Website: macys
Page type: payment
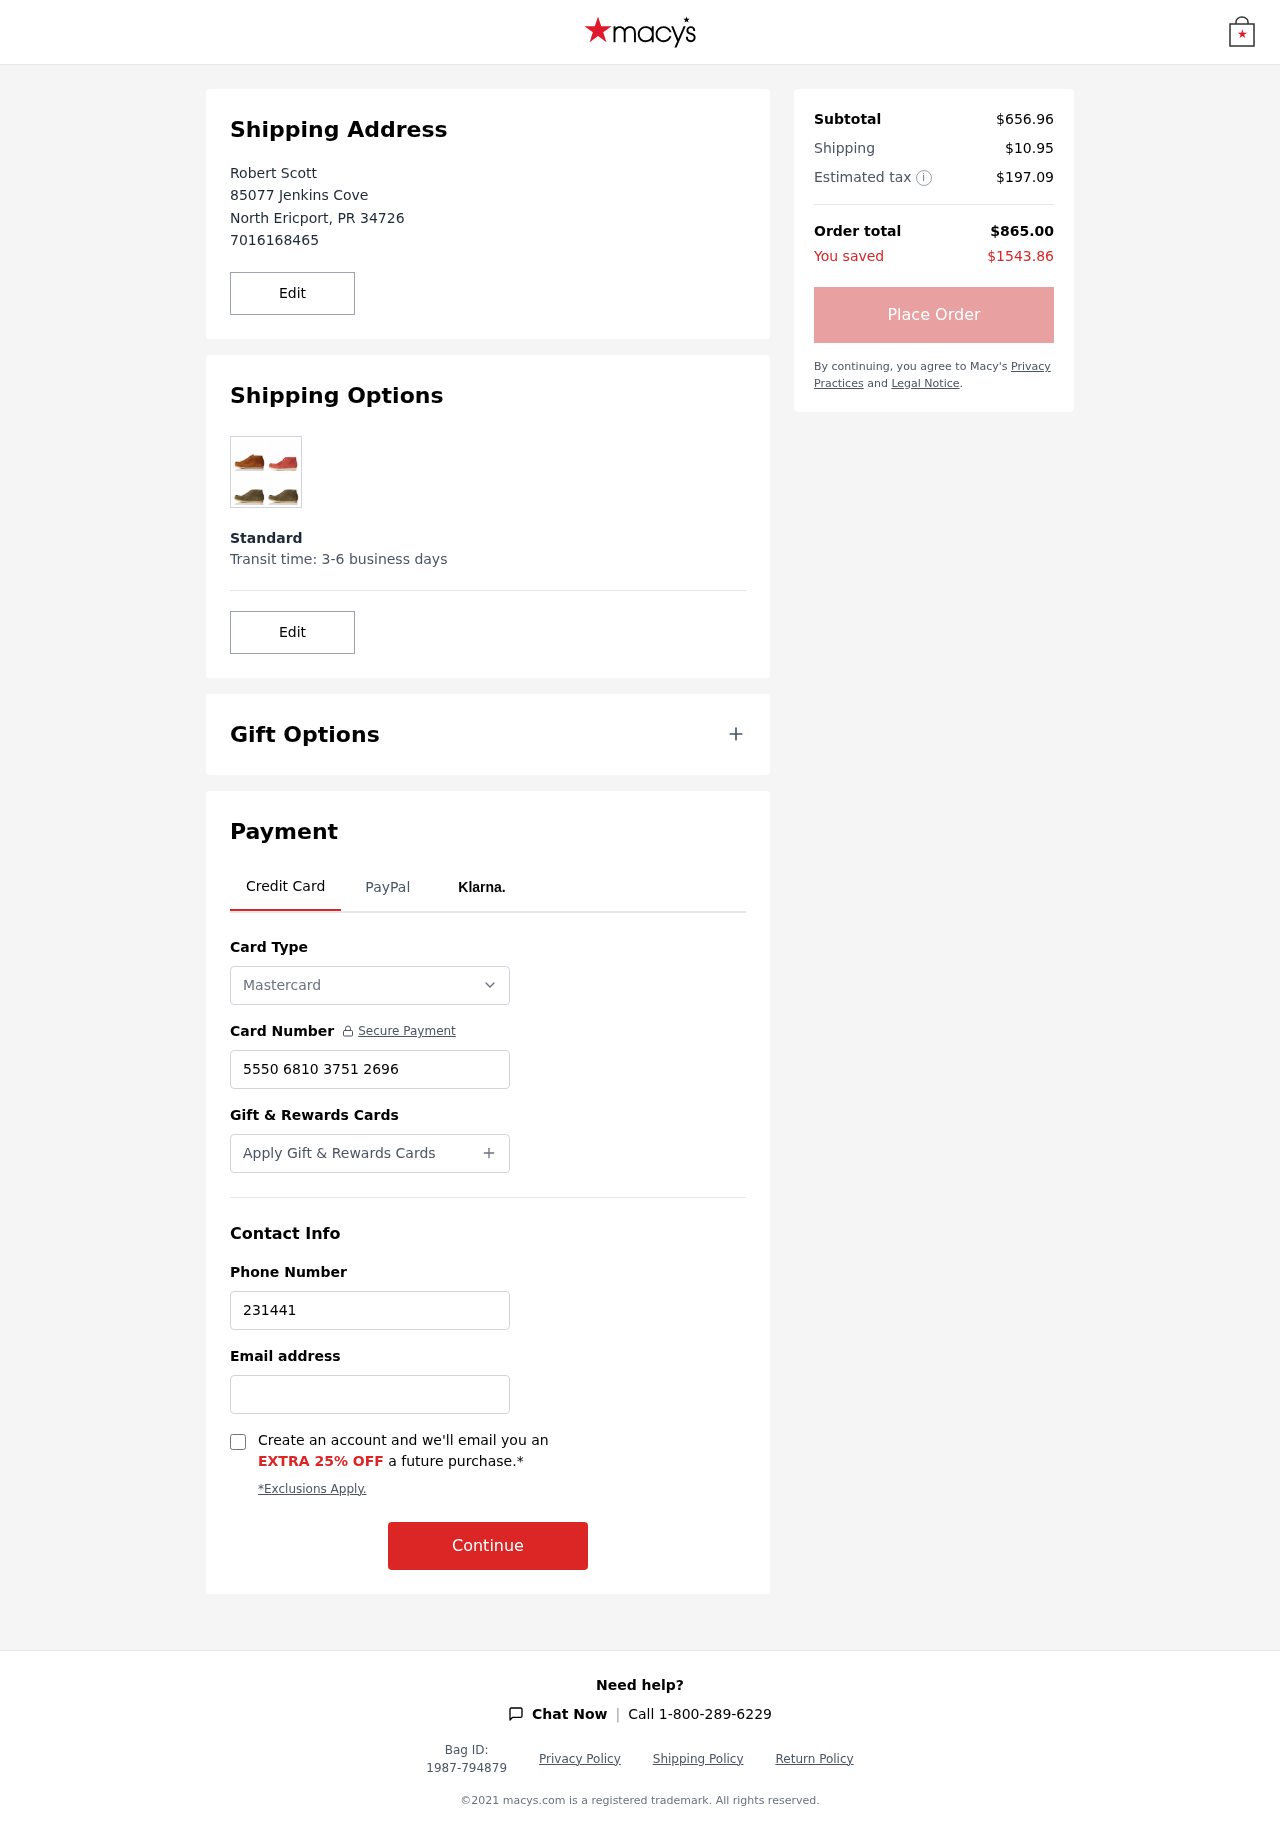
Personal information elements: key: PII_CARD_NUMBER
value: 5550 6810 3751 2696
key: PII_CARD_TYPE
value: Mastercard
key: PII_CITY
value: North Ericport
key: PII_EMAIL
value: robertscott@hotmail.com
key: PII_FULLNAME
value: Robert Scott
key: PII_PHONE
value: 7016168465
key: PII_PHONE_ALT
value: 2314413801
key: PII_POSTCODE
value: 34726
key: PII_STATE_ABBR
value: PR
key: PII_STREET
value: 85077 Jenkins Cove
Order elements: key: ORDER_SUBTOTAL
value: $656.96
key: ORDER_SHIPPING_COST
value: $10.95
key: ORDER_TAX
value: $197.09
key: ORDER_TOTAL
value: $865.00
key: ORDER_SAVINGS
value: $1543.86